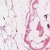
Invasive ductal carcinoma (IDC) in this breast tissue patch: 0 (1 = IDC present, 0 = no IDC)